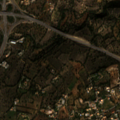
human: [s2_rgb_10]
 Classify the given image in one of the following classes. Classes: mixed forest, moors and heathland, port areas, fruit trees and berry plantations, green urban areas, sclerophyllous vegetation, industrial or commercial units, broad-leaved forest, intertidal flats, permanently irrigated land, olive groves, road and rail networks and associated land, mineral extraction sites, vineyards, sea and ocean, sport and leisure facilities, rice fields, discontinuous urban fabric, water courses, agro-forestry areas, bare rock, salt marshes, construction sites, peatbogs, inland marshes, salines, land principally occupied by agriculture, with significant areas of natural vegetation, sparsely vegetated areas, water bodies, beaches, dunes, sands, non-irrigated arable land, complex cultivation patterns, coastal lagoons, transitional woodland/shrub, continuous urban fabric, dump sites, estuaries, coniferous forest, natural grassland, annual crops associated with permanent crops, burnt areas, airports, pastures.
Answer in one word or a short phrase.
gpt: discontinuous urban fabric, industrial or commercial units, annual crops associated with permanent crops, complex cultivation patterns, sclerophyllous vegetation